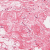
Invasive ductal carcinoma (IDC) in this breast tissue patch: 0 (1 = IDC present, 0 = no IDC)